Field crop: maize
Growth stage: 2
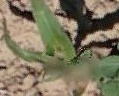
Species: maize